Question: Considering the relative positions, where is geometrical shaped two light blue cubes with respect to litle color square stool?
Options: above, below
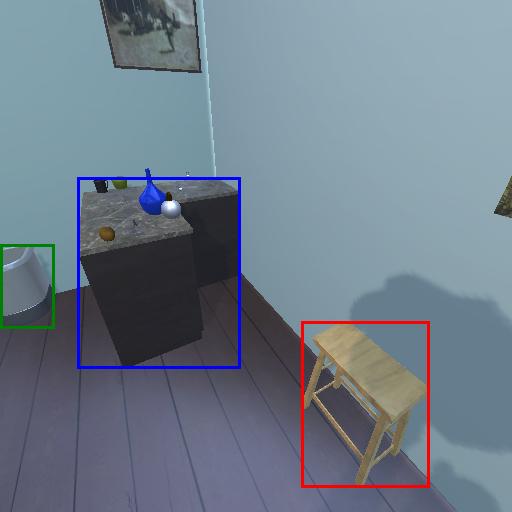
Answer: above